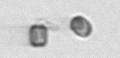
Label: Thalassiosira_sp_aff_mala